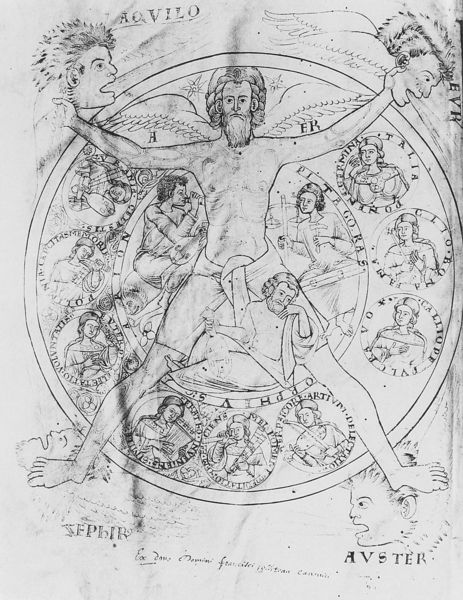
Titel: Liber Pontificalis und Pseudo - Isidore, “Collectio Canonum” mit Hinzufügungen des 12. Jahrhunderts
Institution: Reims, Bibliothèque Municipale
Schlagwörter: mann, arme, mensch, beine, symbole, da vinci, kalender